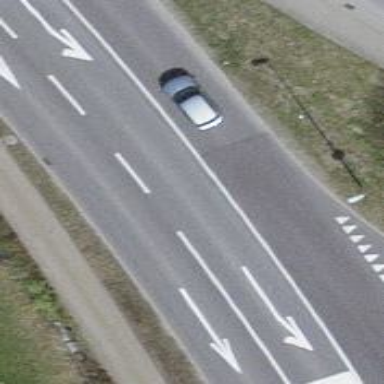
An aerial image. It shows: Primary highway with asphalt surface. There are separate sidewalks on both sides.